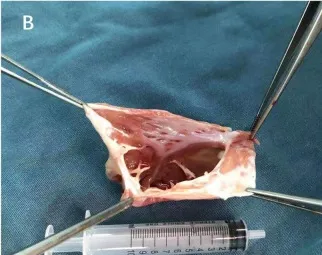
The surgical specimen of the LAAA with no thrombus inside the cavity of the aneurysm.
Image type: medical_photograph (other_medical_photograph)